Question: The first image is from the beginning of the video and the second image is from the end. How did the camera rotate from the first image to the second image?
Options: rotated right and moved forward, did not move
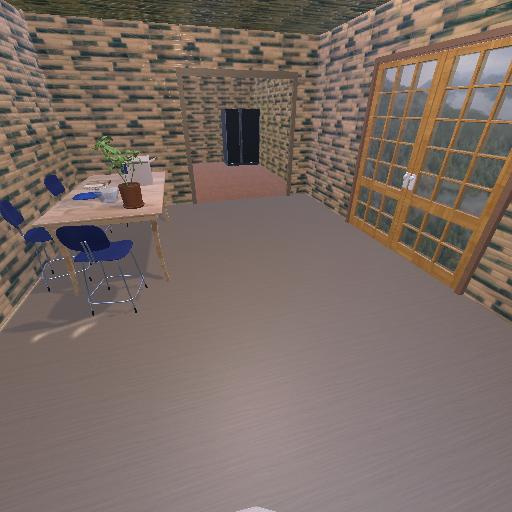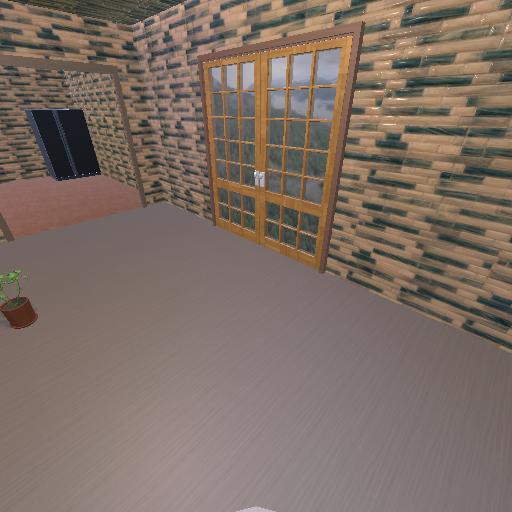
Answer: rotated right and moved forward